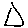
Label: triangle